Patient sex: F
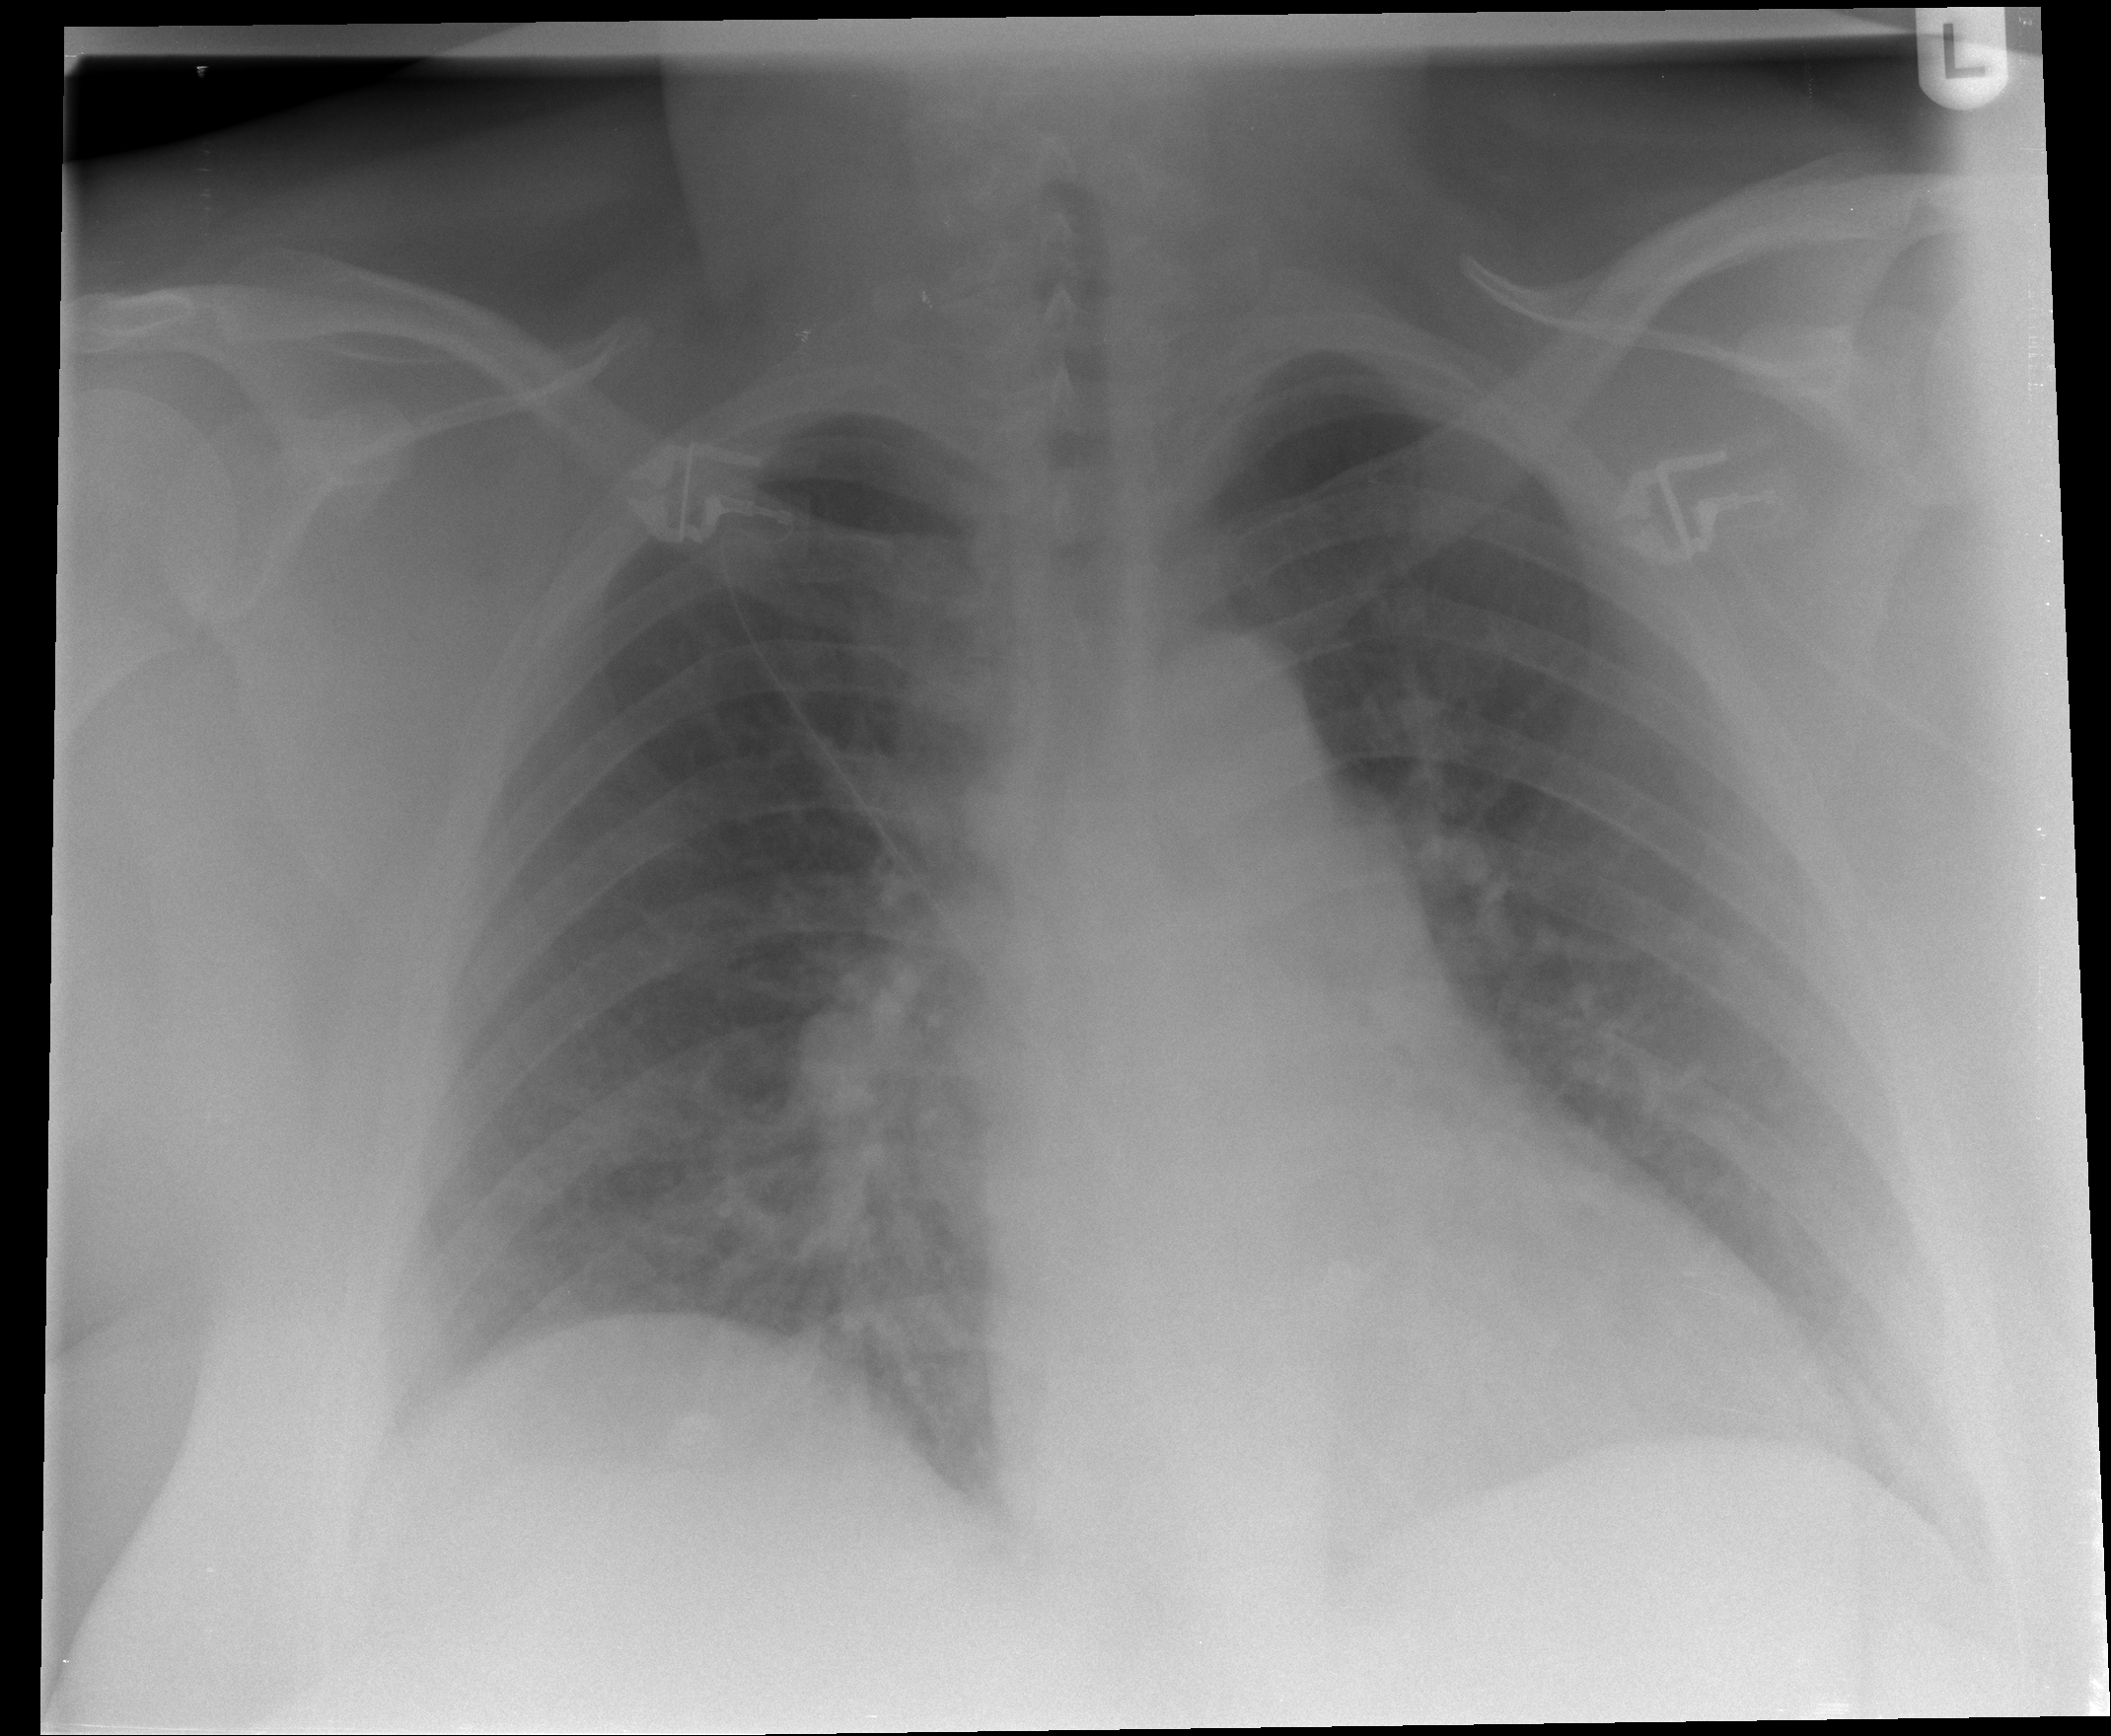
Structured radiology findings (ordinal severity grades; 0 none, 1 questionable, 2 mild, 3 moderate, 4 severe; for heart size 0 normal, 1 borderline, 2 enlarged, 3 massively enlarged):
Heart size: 1
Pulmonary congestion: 2
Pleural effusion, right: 0
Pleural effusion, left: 0
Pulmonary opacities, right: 0
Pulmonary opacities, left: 0
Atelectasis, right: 0
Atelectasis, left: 0